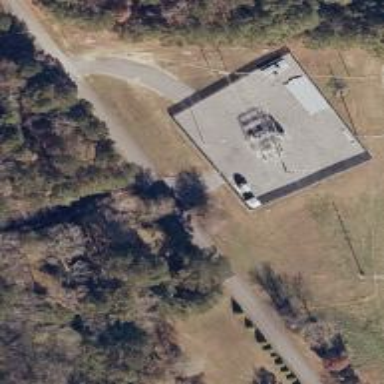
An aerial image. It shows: Distribution level power substation surrounded by fence.